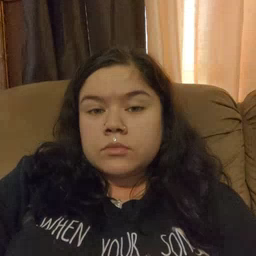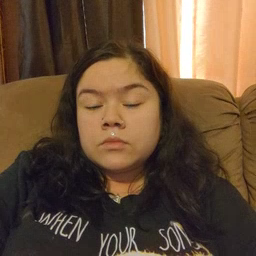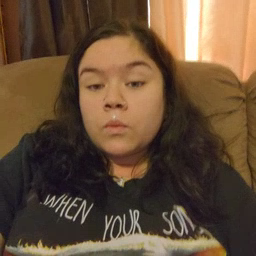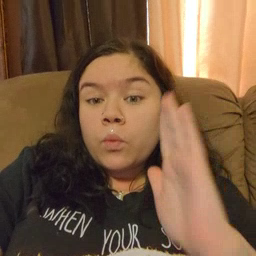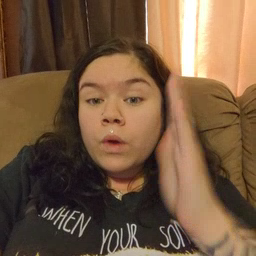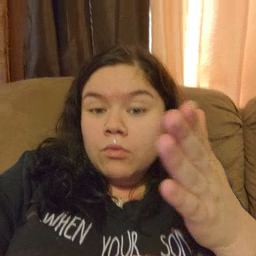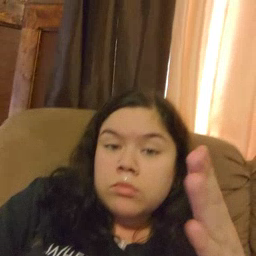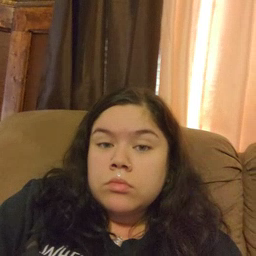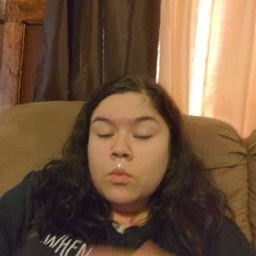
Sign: will